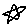
Label: star